Field crop: maize
Growth stage: 2
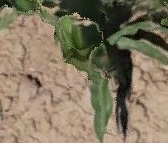
Species: maize